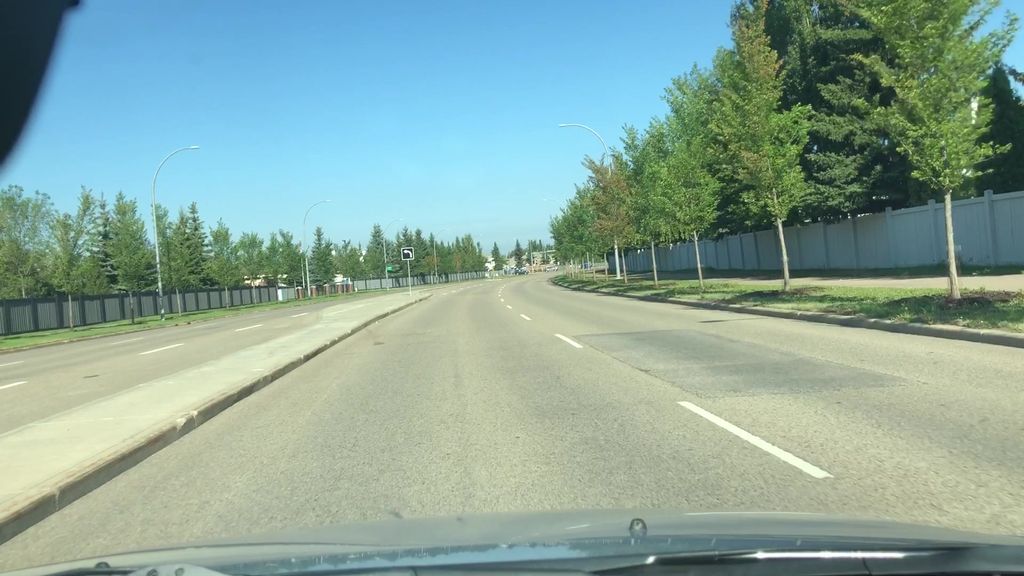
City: edmonton